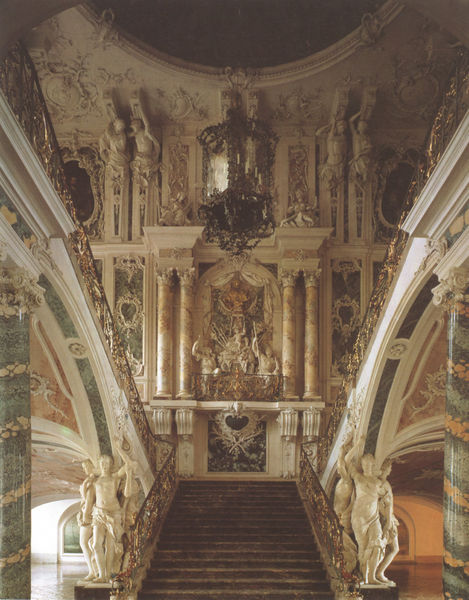
Titel: Treppenhaus von Schloß Augustusburg in Brühl
Künstler: Balthasar Neumann
Standort: Brühl, Schloß Augustusburg (EU - D - NRW)
Schlagwörter: weiß, grün, grau, marmor, säule, säulen, schloss, architektur, barock, stein, innenraum, gold, decke, rosa, skulptur, statue, farbig, pilaster, figuren, treppe, treppen, leuchter, metall, stuck, aufgang, geländer, stufen, foto, pracht, altar, statuen, treppenhaus, dresden, prunk, putten, karyatiden, würzburg, prächtig, stiege, hermen, treooen, frabig, g